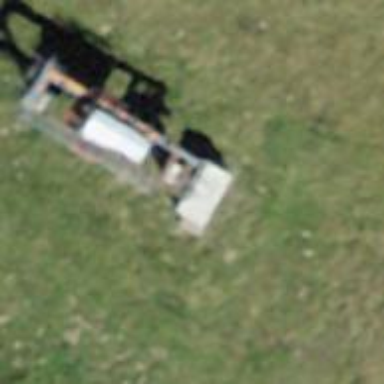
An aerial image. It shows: Pylon for aerialway.